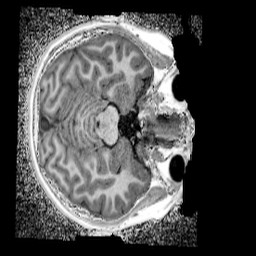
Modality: UNIT1_denoised
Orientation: axial
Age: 10
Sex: female
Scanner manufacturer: siemens
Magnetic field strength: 3 T
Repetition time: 4 s
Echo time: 0.00299 s